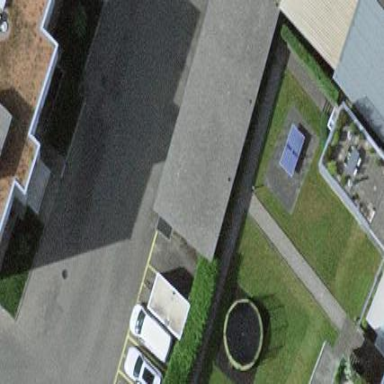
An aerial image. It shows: Group of garages.